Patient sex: M
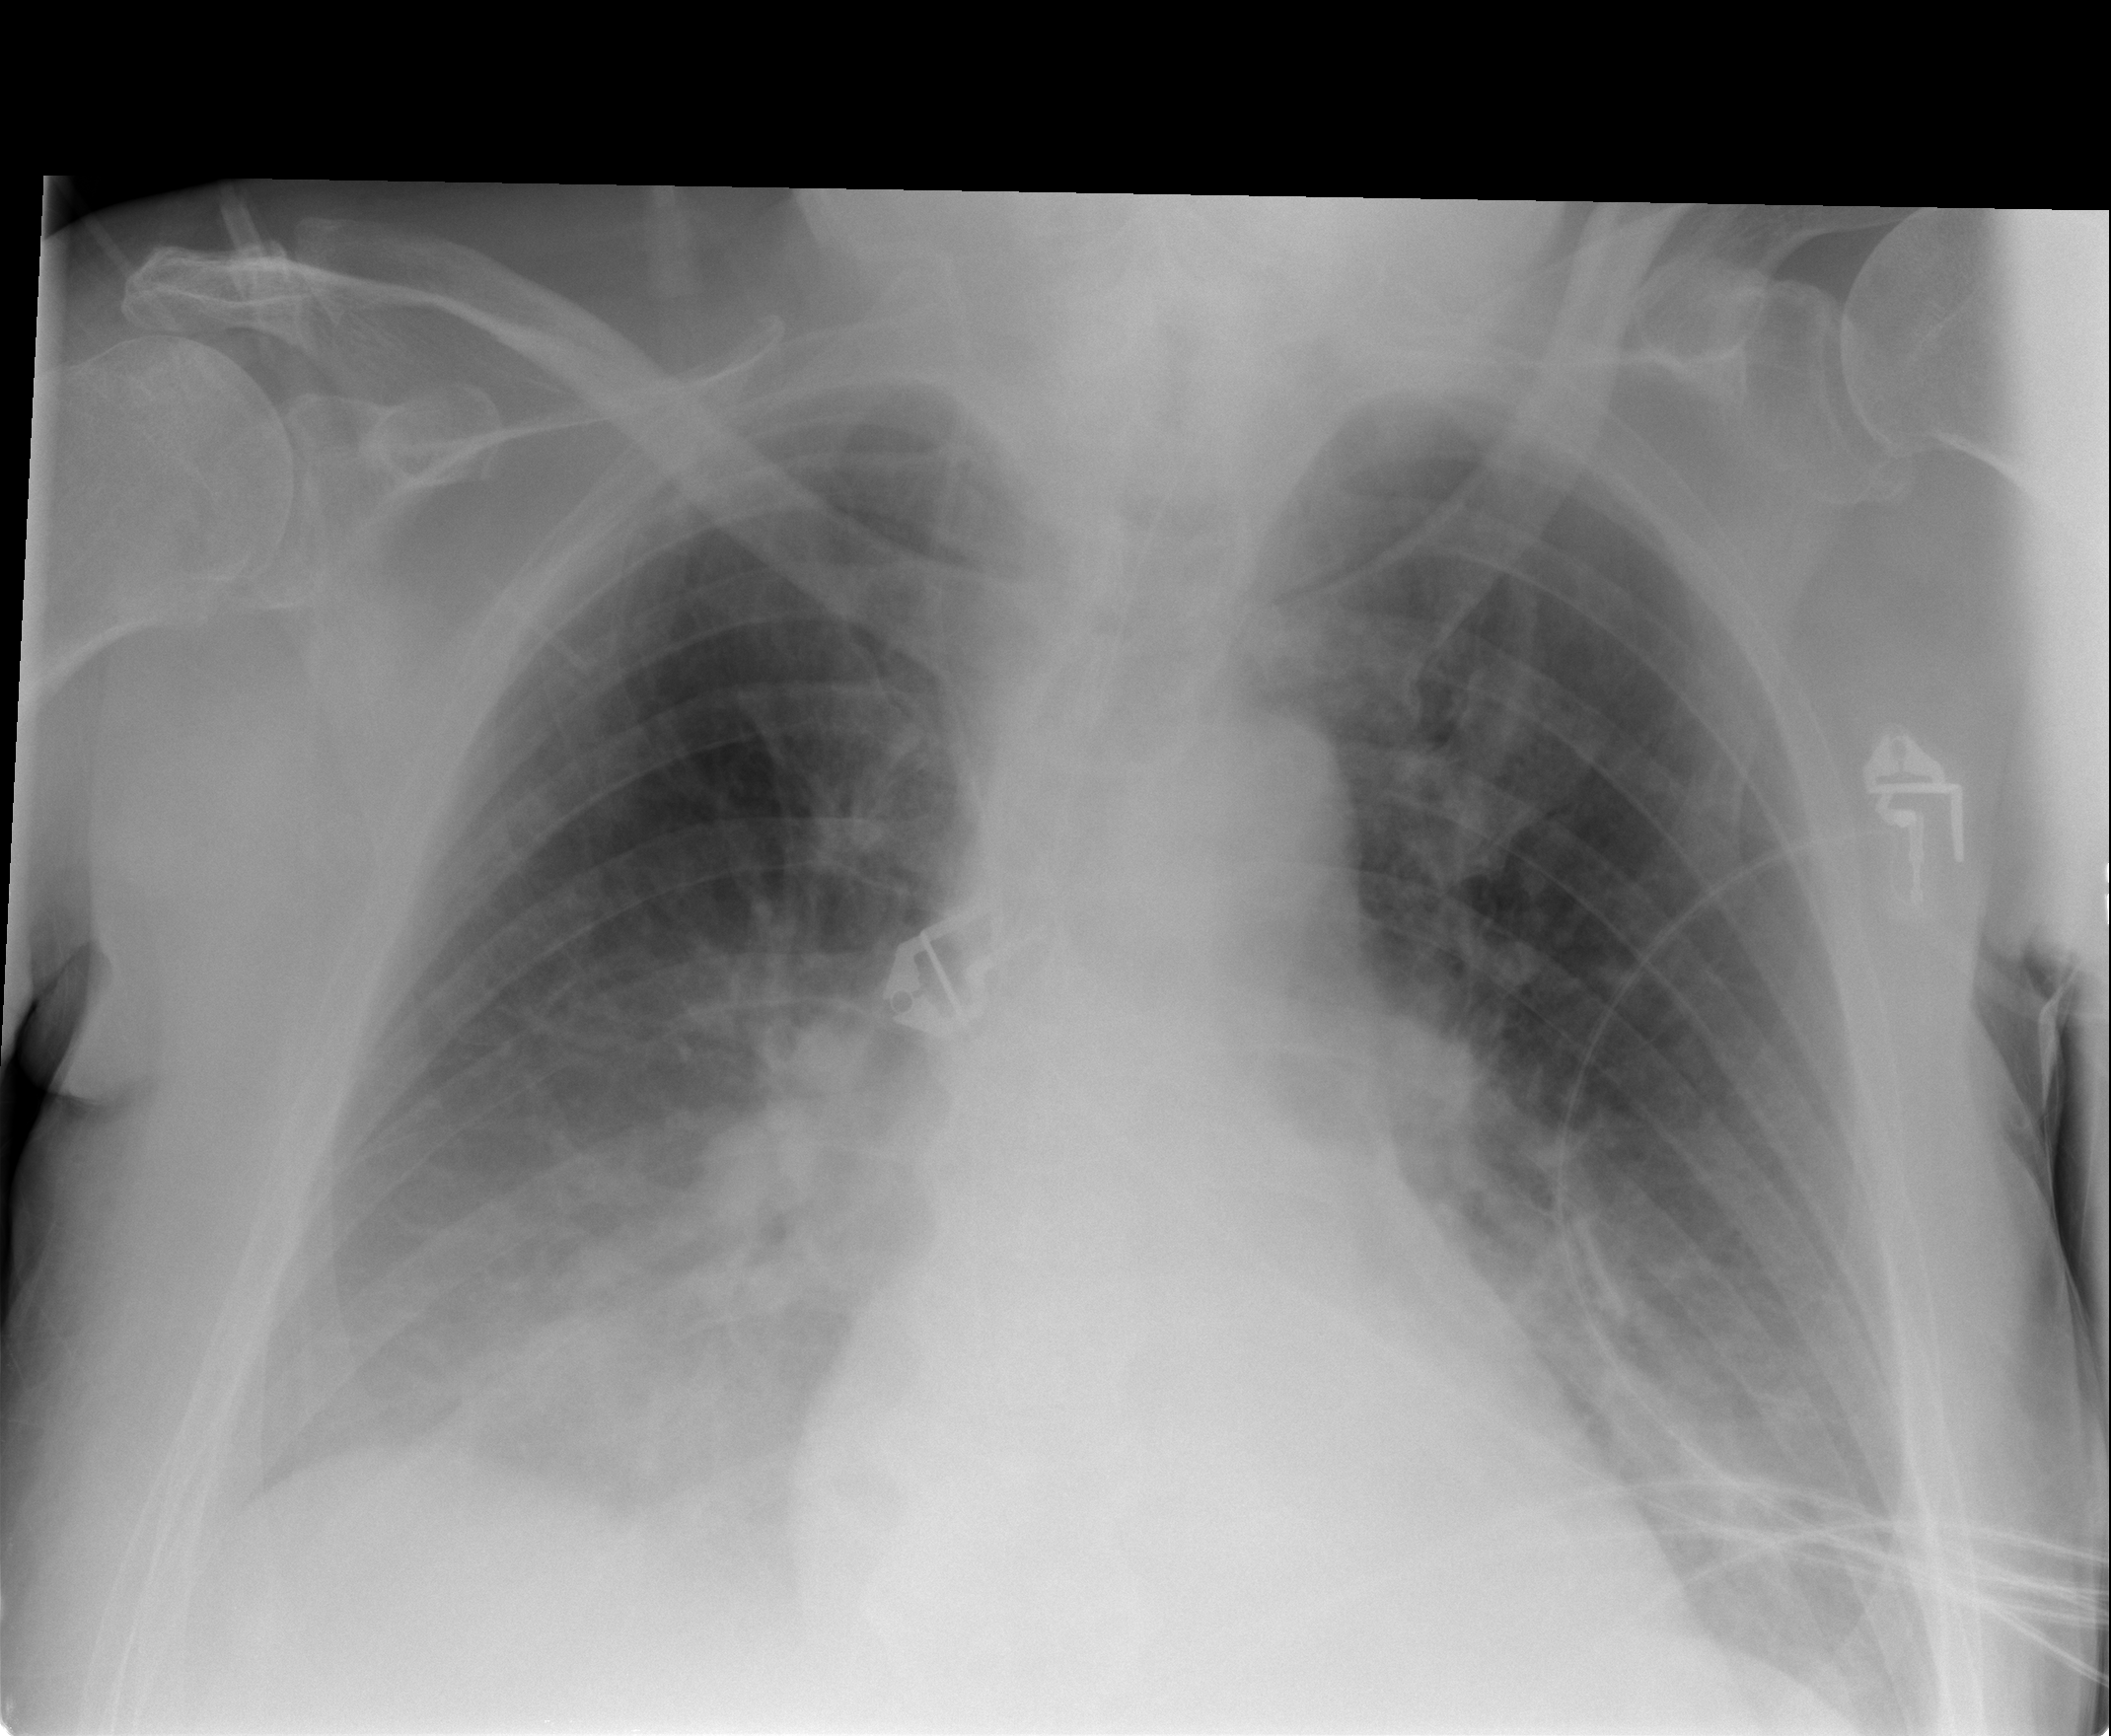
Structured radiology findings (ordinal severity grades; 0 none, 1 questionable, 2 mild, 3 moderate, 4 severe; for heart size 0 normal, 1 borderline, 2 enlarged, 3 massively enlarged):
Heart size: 0
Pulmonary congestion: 2
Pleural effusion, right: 2
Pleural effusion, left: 0
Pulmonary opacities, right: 2
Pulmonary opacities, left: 0
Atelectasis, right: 2
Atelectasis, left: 0